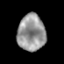
Tissue: prostate
Cell type: T cells
Senescence score: 0.3341
Nuclear area (px): 995
Mean DAPI intensity: 149.882